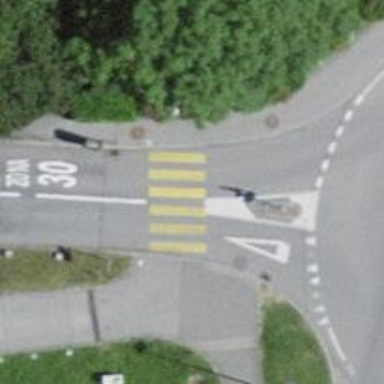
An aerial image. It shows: Zebra crossing on the road.